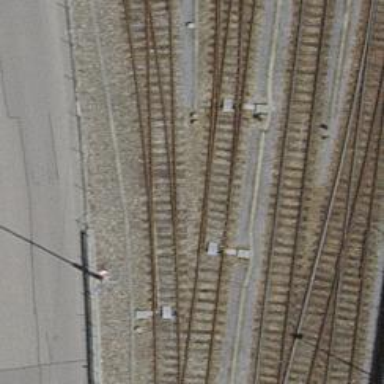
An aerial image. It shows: Railway switch.